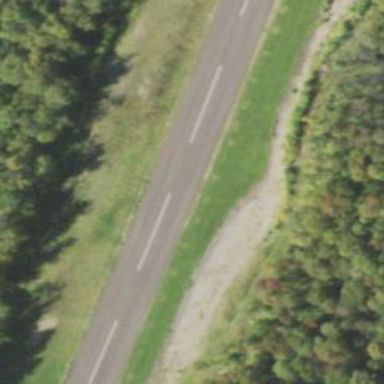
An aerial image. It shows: Runway surface made of asphalt at airport.